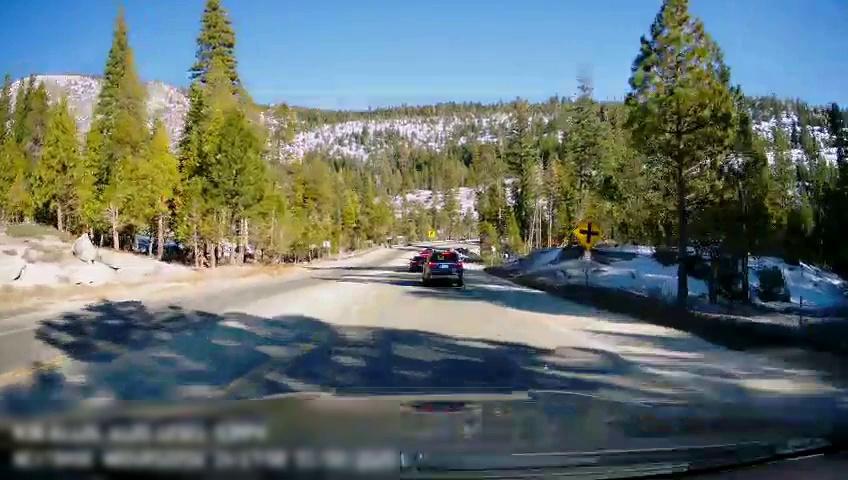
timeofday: Day
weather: Sunny
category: Drivable Space
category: Vehicles | SUV
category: Vehicles | Car
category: Vehicles | Truck
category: Lanes | Current Lane
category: Lanes | Alternate Lane
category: Lanes | Opposite Lane
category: Lanes | Opposite Lane
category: Lanes | Opposite Lane
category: Traffic | Signs